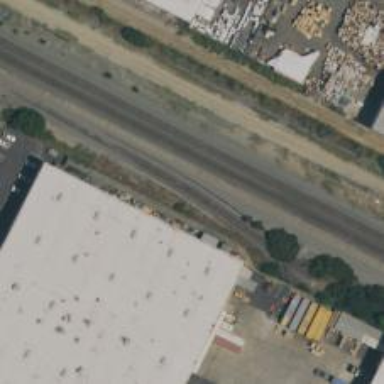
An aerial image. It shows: Rail spur service.